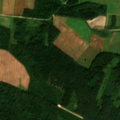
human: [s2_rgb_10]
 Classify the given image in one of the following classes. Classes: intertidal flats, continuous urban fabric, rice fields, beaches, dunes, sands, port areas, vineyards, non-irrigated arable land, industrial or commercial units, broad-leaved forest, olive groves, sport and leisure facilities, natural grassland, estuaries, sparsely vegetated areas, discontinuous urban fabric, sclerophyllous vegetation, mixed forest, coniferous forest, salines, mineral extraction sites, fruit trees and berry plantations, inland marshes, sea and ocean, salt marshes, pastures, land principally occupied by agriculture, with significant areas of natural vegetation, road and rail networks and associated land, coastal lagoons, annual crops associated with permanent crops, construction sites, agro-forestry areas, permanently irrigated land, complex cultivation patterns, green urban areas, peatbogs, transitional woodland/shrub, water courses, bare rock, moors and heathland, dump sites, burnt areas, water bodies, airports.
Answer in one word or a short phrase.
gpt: non-irrigated arable land, coniferous forest, mixed forest